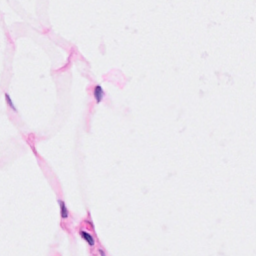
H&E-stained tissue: Breast